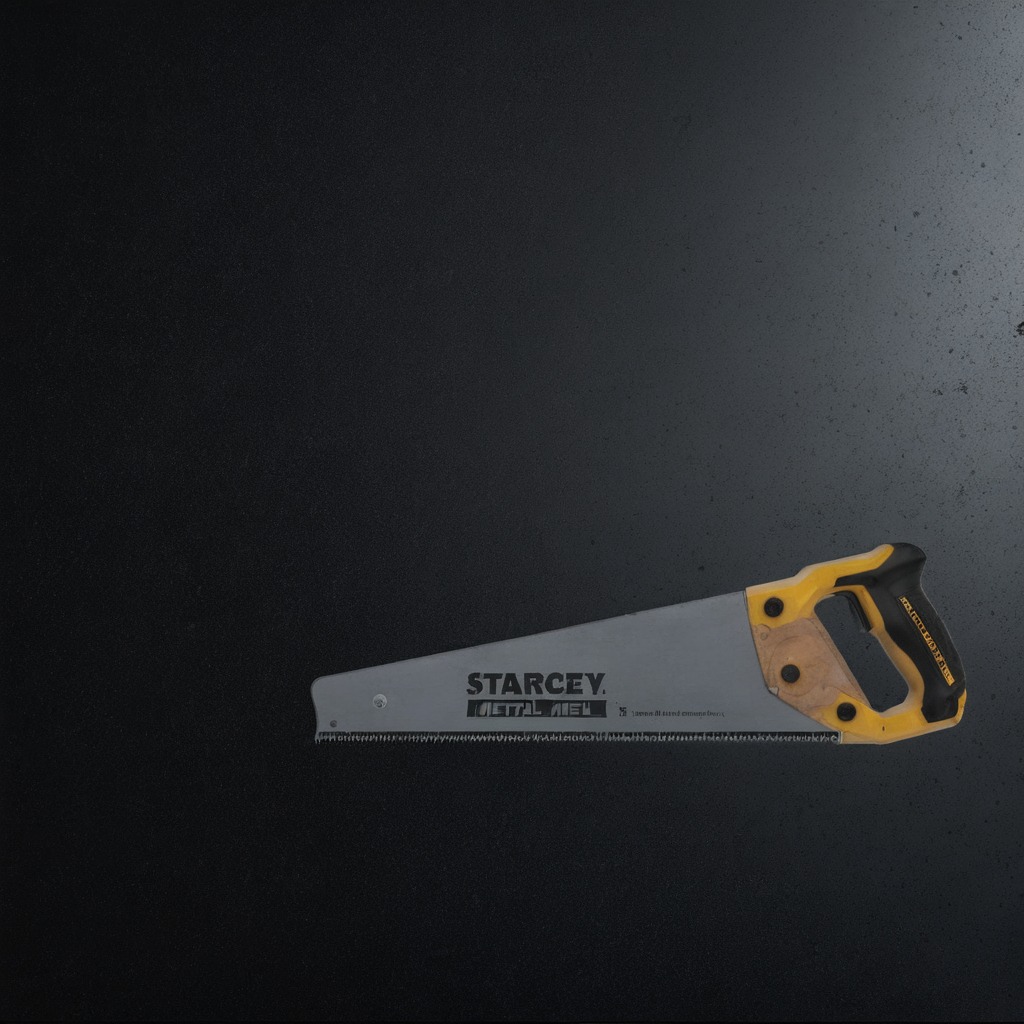
A metal saw is lying on the clean granite tabletop.